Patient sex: M
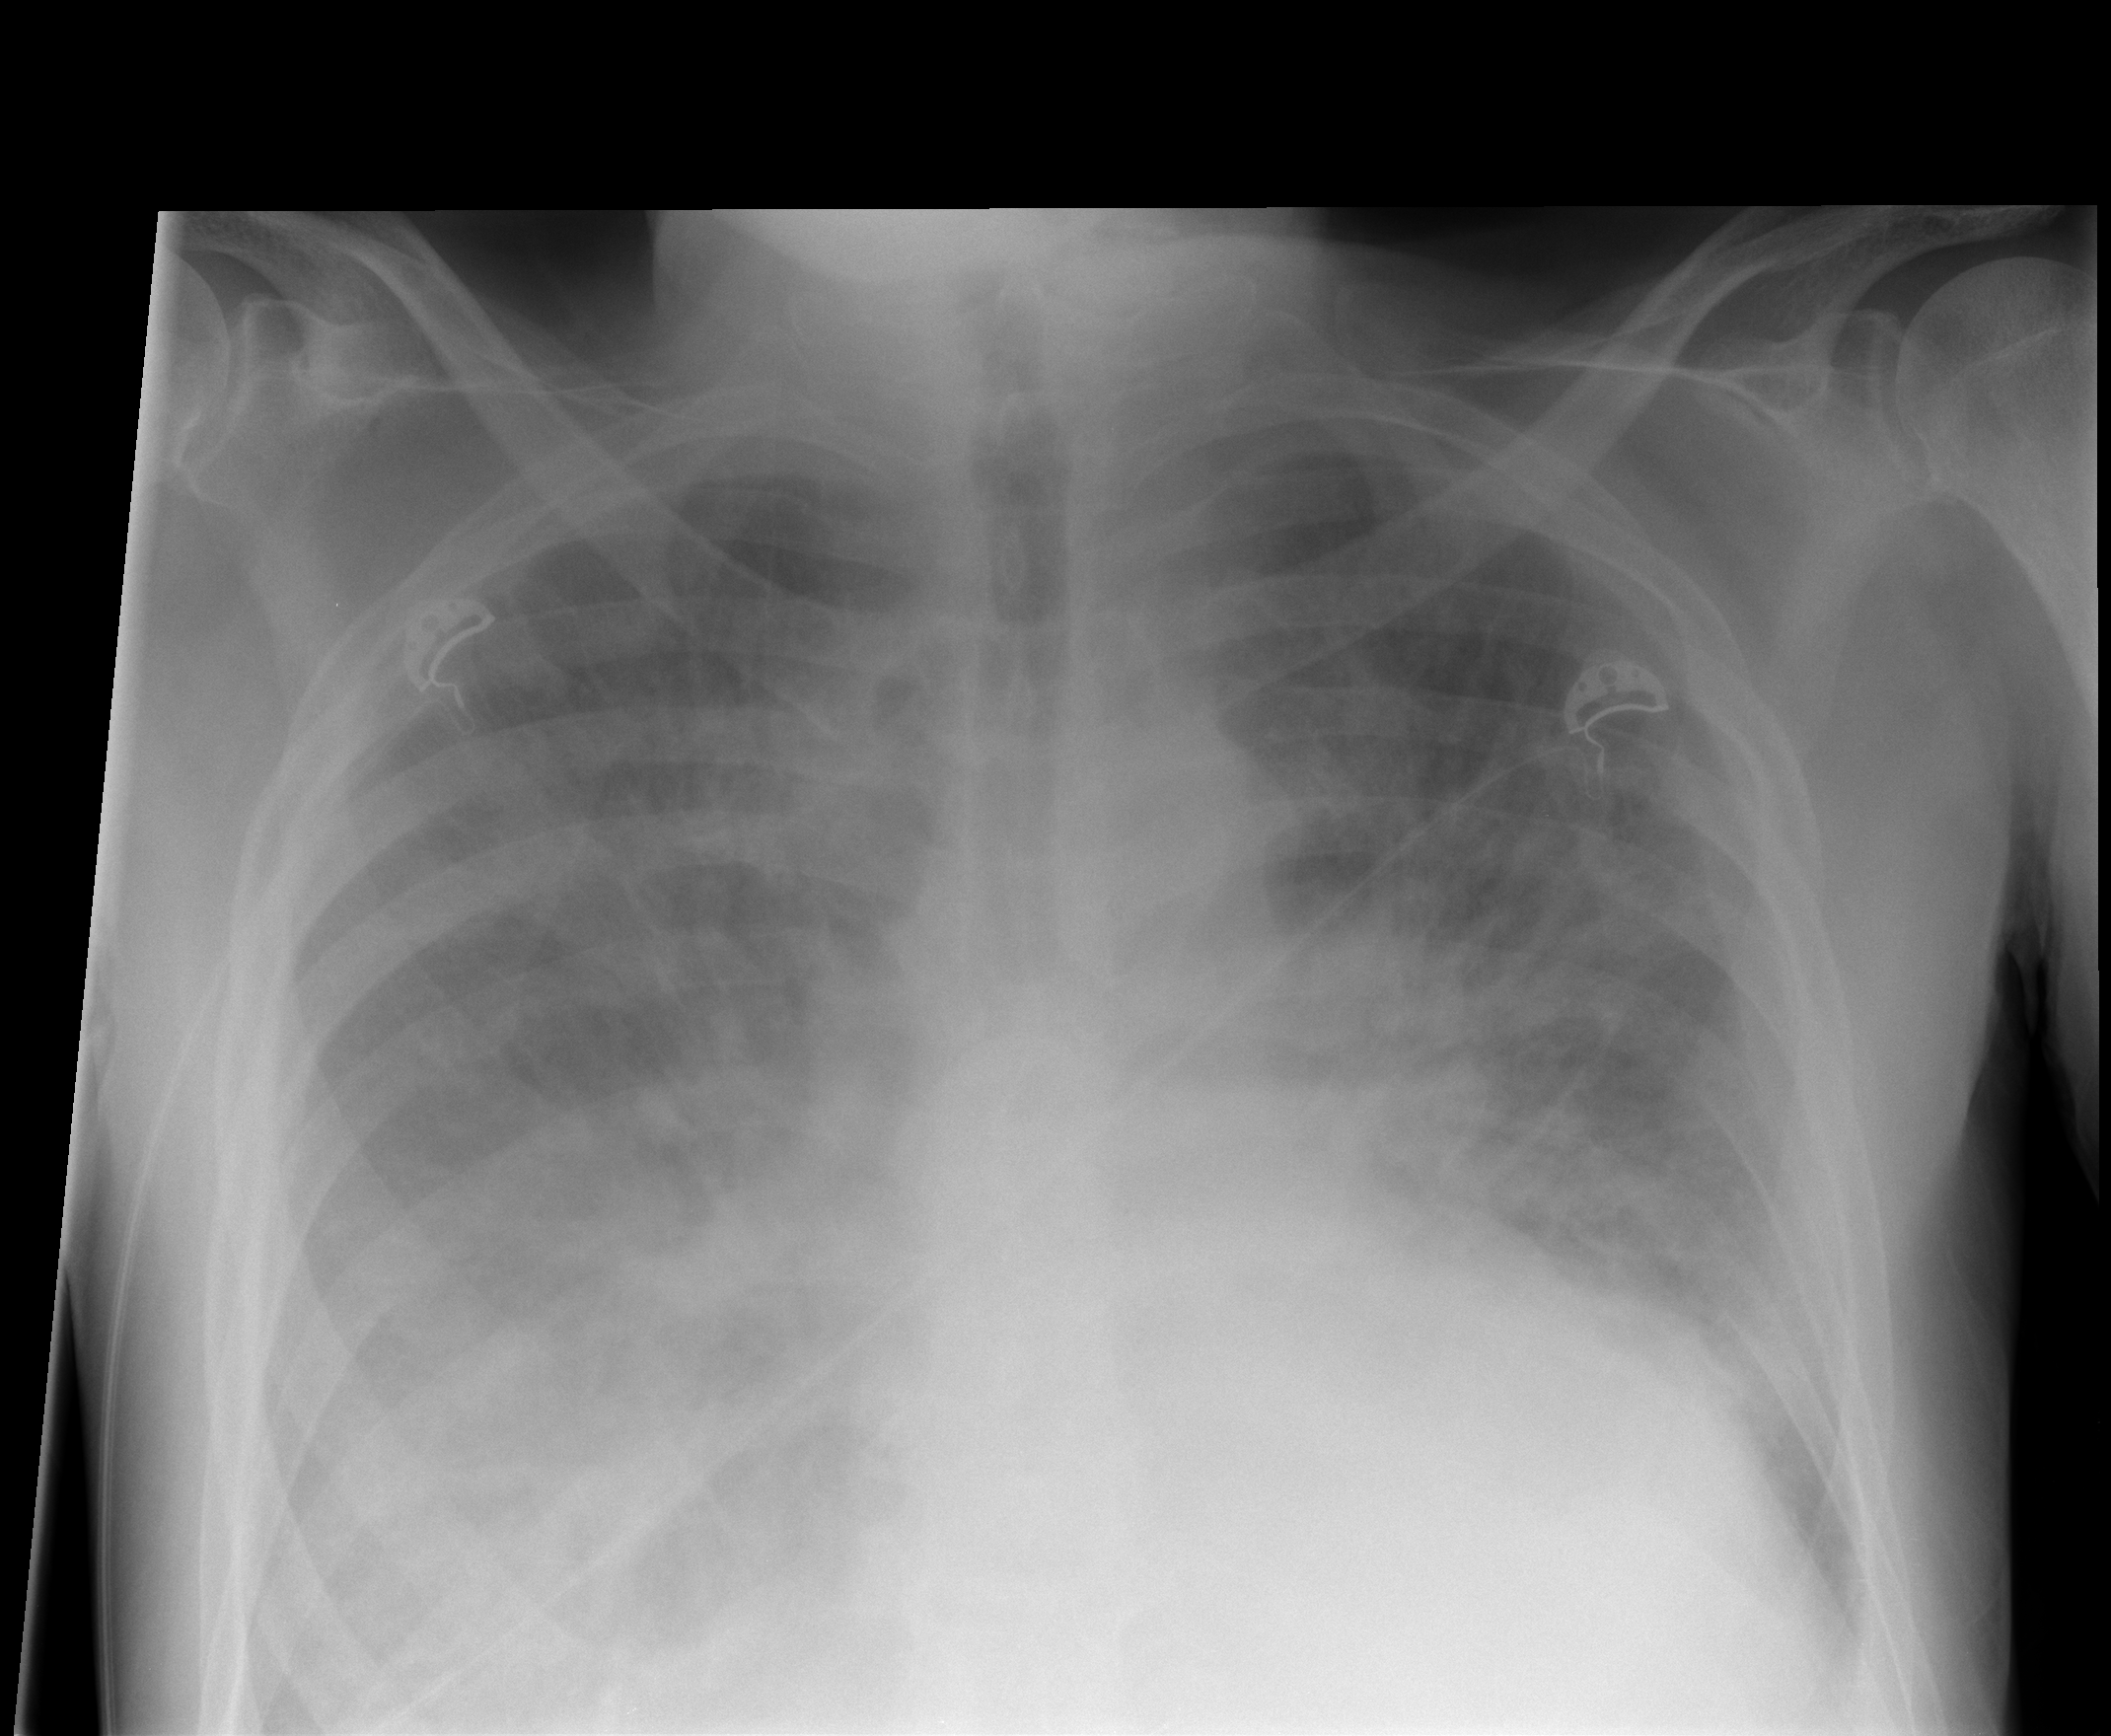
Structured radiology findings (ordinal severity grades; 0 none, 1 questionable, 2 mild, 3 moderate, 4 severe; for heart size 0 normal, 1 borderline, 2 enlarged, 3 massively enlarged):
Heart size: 1
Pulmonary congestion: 4
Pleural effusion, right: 3
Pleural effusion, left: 2
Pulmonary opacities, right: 3
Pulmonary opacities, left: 3
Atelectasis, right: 3
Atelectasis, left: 3